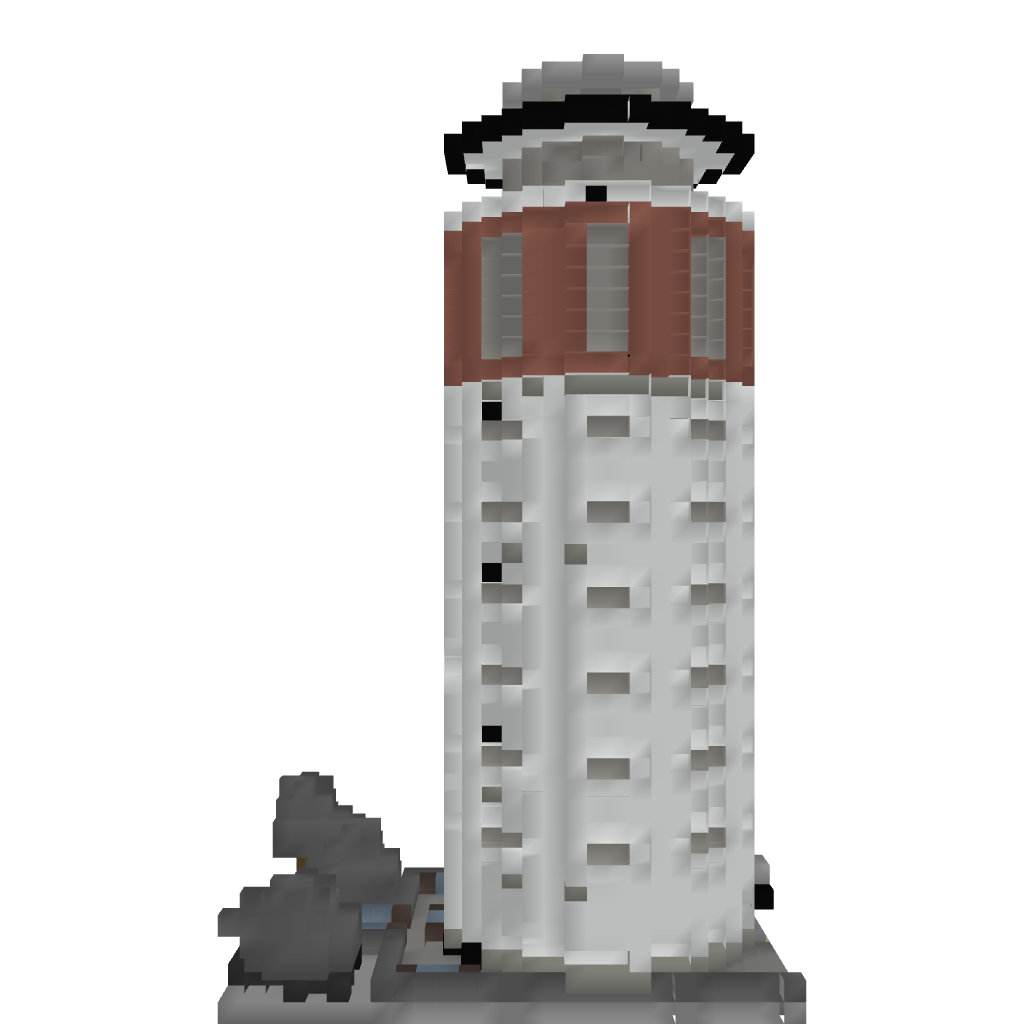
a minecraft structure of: Wasserturm Groß-Gerau